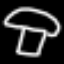
Label: mushroom